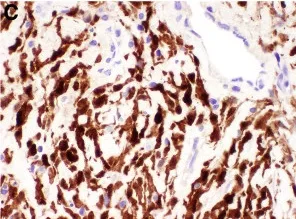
Histopathologic examination of formalin fixed paraffin embedded (FFPE) biopsied tissue from the presumed primary tumor site. Immunohistochemical studies reveal the tumor to be reactive for. S-100 protein.
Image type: pathology (immunostaining)